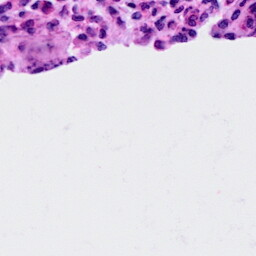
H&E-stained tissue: Cervix